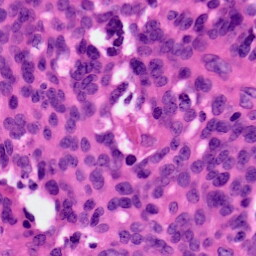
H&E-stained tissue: Ovarian